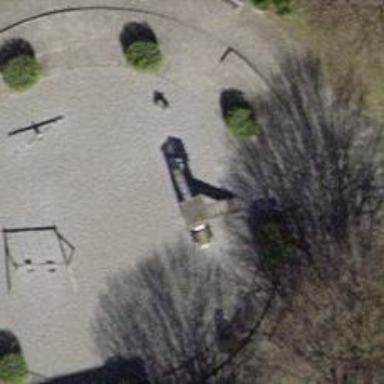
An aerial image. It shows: Playground with slide.